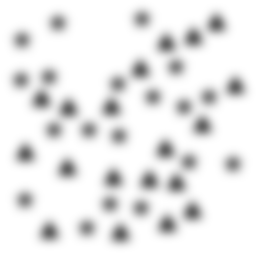
Squares: 0
Triangles: 19
Stars: 19
Total shapes: 38